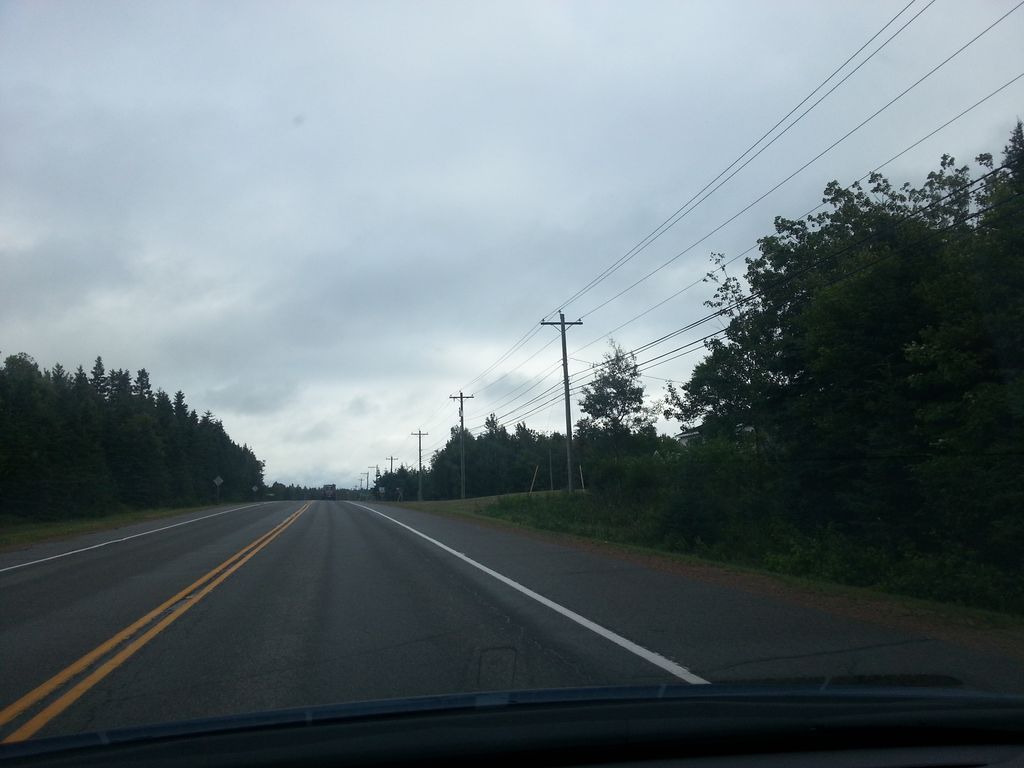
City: charlottetown